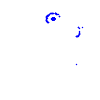
Particle: electron